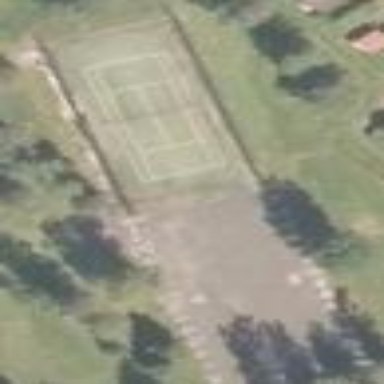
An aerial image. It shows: Tennis court in leisure pitch.